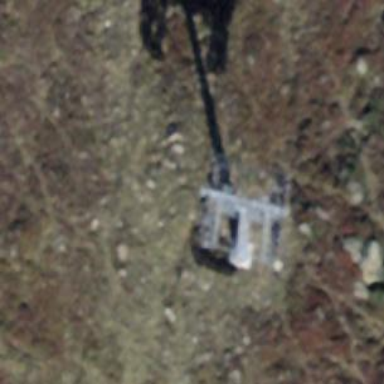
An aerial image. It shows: Pylon for aerialway.